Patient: sex M, age 42
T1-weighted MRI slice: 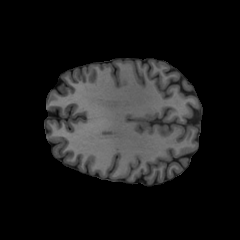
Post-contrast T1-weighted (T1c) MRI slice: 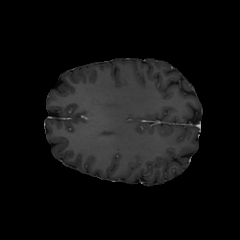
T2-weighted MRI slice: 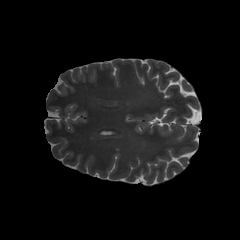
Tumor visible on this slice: no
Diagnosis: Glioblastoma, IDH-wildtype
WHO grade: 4